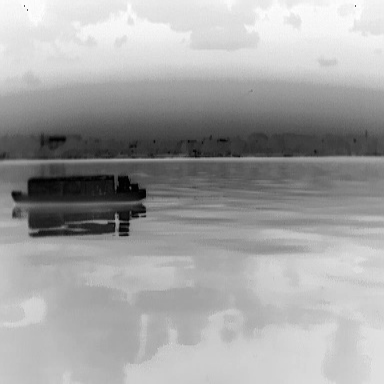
There is a fishing_boat in the infrared image.